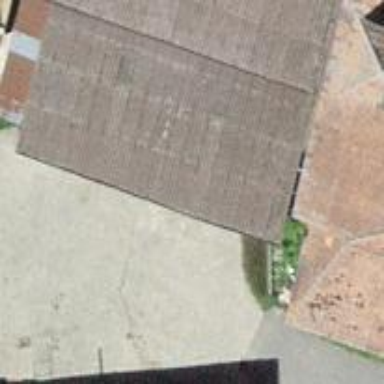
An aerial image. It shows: Shed building.